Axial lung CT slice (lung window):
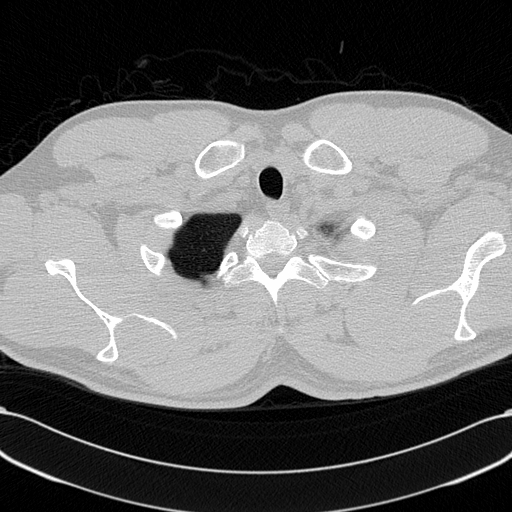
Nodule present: no